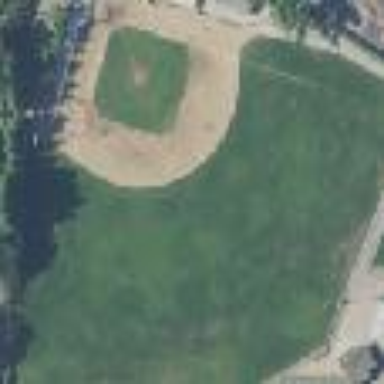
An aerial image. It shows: Baseball pitch for leisure land.